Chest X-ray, PA view. Patient: 45 years old, sex F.
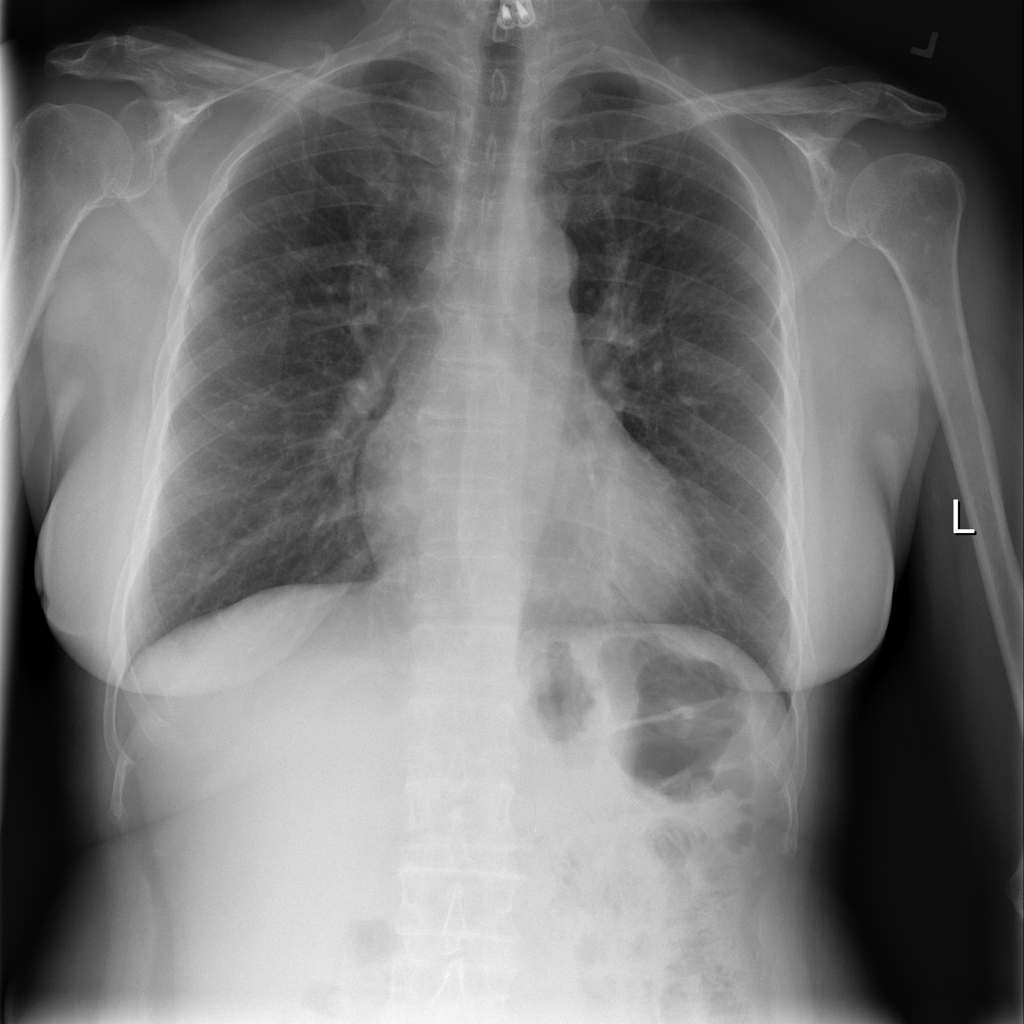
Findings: No Finding